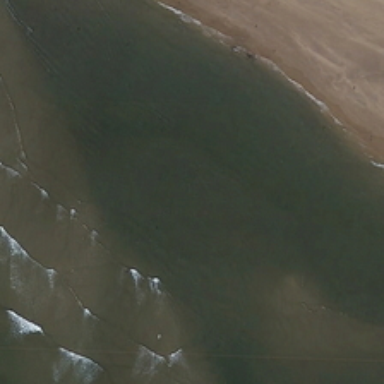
The sea beat the white spray on the beach .